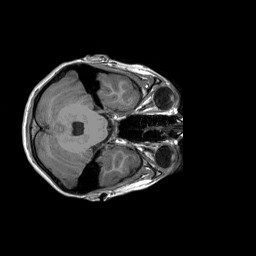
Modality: T1w
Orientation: coronal
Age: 9
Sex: male
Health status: ill